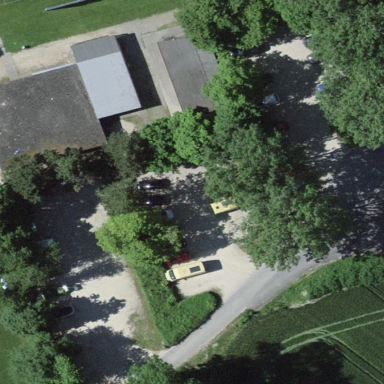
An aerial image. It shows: Parking area with fine gravel surface.